Interaction volume radius: 10 \u00c5
Interaction volume height: 25 \u00c5
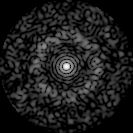
Disorder parameter: 0.817